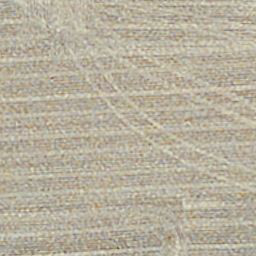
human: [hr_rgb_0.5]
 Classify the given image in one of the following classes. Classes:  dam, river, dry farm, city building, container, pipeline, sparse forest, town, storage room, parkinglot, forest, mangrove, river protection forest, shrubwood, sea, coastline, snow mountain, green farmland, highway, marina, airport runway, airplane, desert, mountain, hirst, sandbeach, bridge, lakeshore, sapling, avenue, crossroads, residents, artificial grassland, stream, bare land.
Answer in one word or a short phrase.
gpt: dry farm